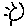
Label: sun